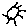
Label: sun